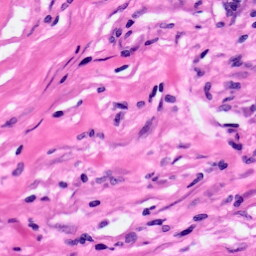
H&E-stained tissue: Pancreatic